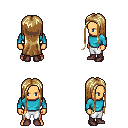
a pixel art fantasy rpg character, male body template, human, tanned skin, teal long-sleeve shirt, white pants, blonde extra-long hairstyle, maroon shoes, four views (front, back, left, right), 2x2 character sprite sheet, small pixel art, hard edges, no anti-aliasing